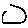
Label: circle